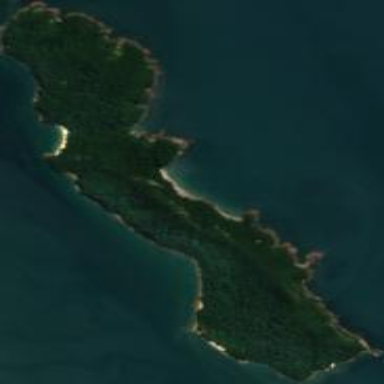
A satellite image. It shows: Island with natural coastline.